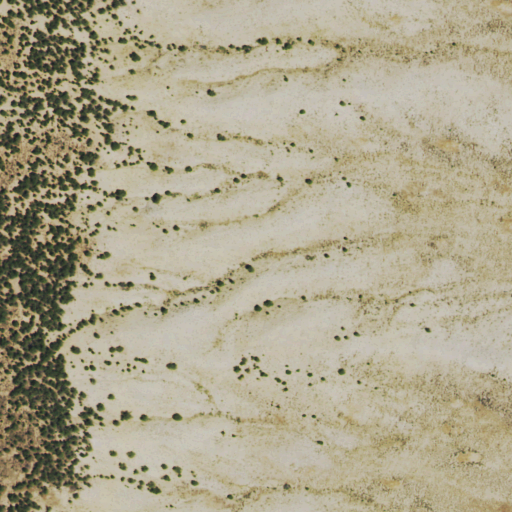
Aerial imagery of ridge(s) in Colorado named Baking Powder Ridge containing shrub, evergreen forest, and grassland